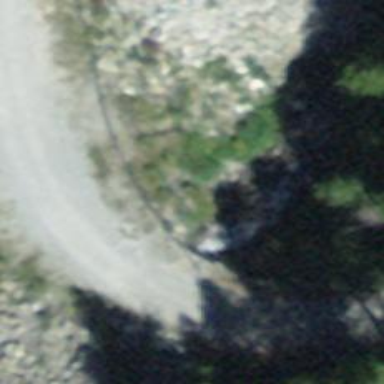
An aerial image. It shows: Culvert tunnel.